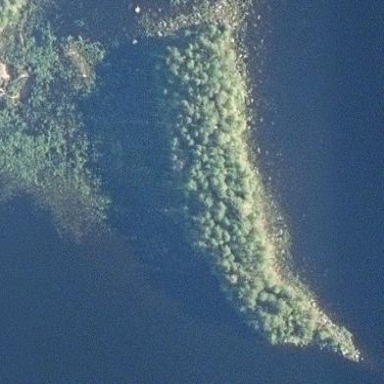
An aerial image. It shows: Islet.